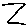
Label: zigzag